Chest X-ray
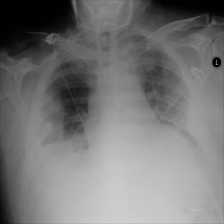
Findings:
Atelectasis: negative
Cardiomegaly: negative
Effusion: positive
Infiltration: positive
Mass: positive
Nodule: negative
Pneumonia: negative
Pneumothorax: negative
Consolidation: negative
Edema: negative
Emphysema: negative
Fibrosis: negative
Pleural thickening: positive
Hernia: negative